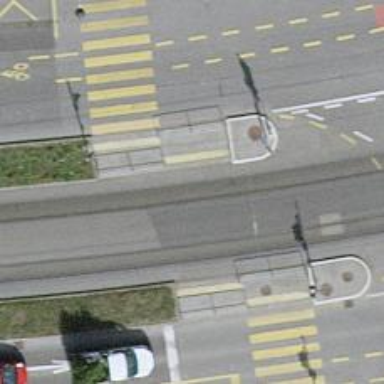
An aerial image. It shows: Tram crossing on the railway.